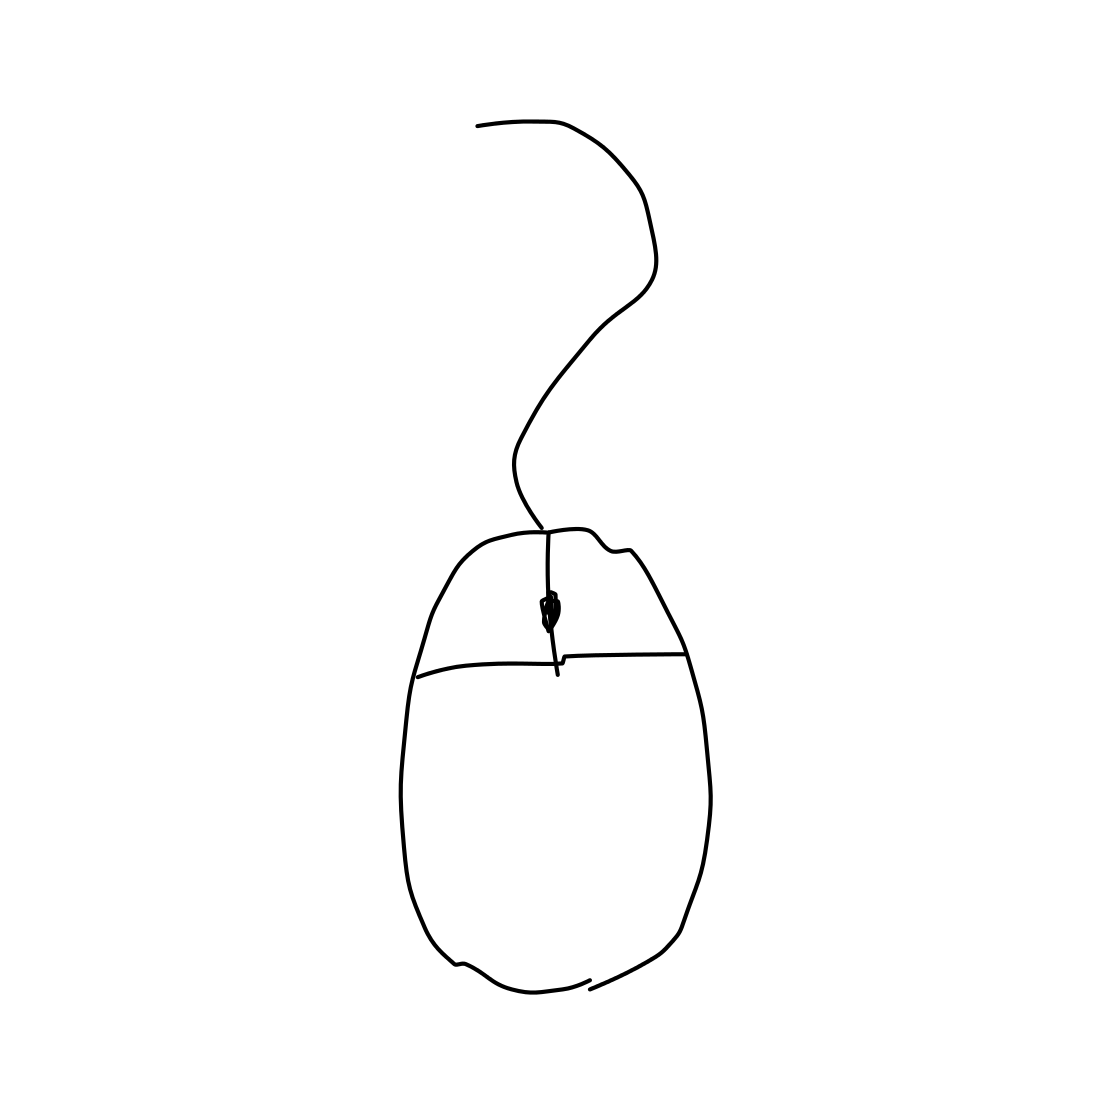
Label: computer-mouse